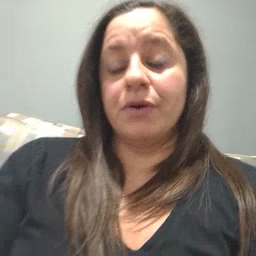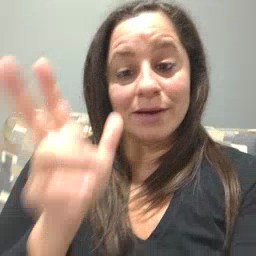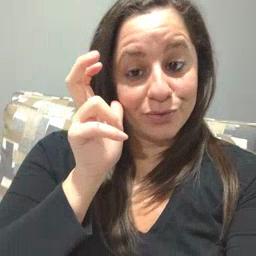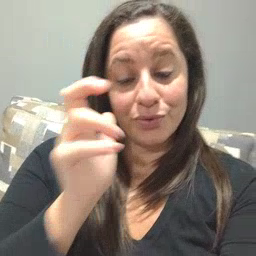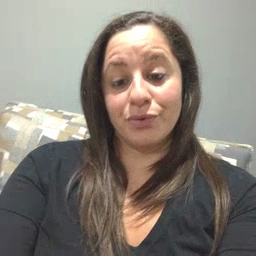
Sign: hear